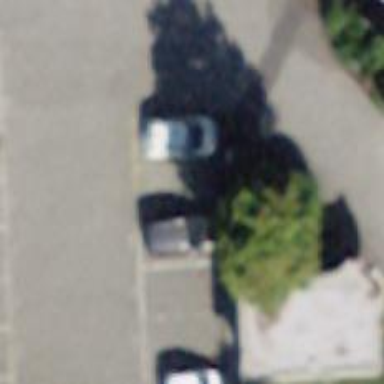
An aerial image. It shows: Charging station.